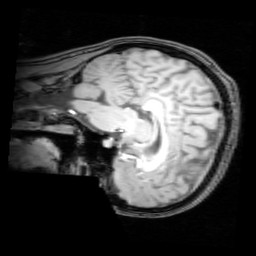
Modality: T1w
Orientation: sagittal
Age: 25
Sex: female
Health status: healthy
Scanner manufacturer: philips
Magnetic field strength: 3 T
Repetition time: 0.012 s
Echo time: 0.0037 s